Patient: sex M, age 75
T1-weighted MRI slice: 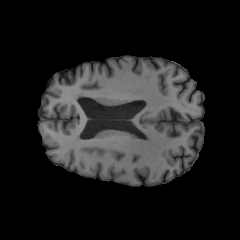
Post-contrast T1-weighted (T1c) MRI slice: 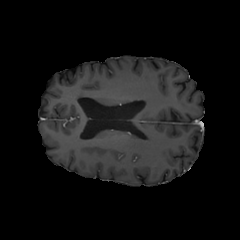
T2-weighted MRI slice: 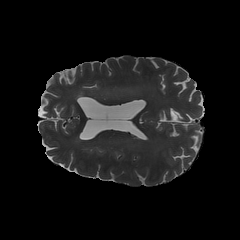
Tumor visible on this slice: no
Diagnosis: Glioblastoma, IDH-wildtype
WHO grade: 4